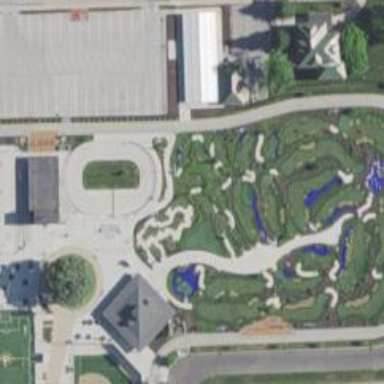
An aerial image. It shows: Small miniature golf land with 9 holes for playing.